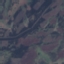
Land use / land cover: HerbaceousVegetation